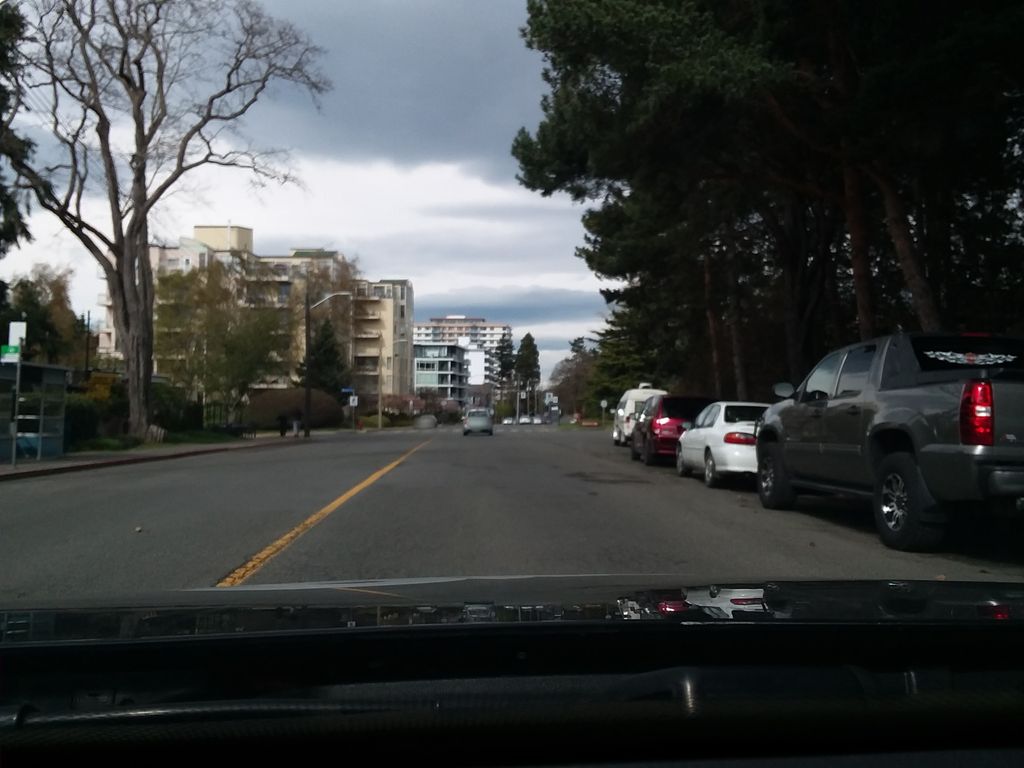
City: victoria